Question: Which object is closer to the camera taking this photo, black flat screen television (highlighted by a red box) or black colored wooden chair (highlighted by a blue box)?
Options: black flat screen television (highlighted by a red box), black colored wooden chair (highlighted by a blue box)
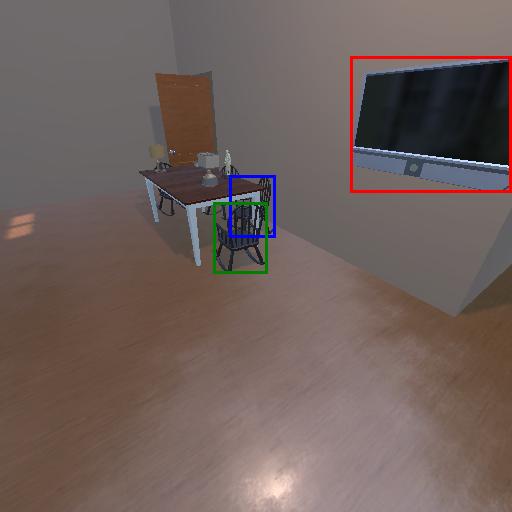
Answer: black flat screen television (highlighted by a red box)